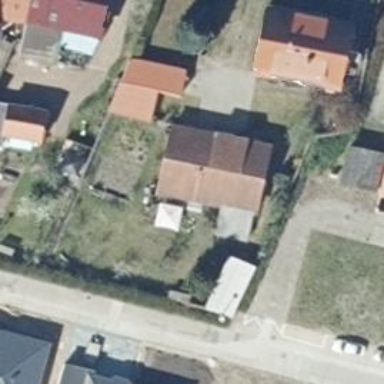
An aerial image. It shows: Guest house that looks like house.